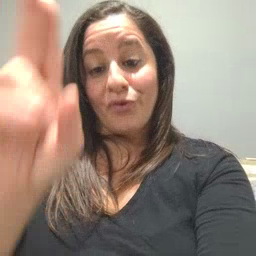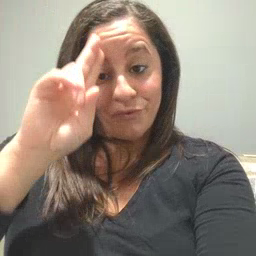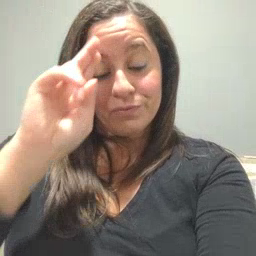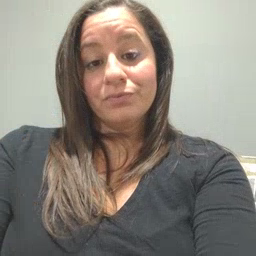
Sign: uncle